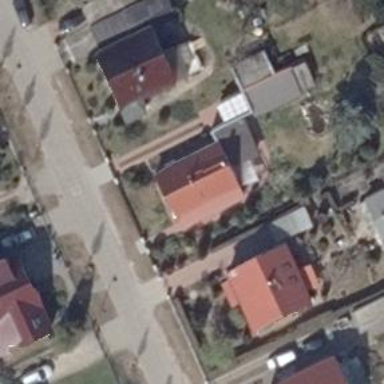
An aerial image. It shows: Gabled roof house.